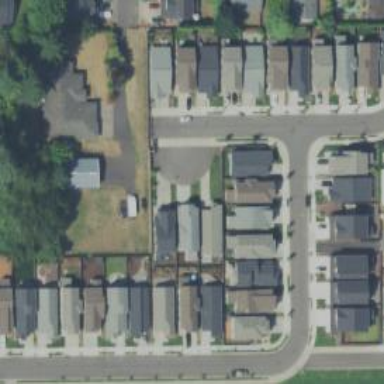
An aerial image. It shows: Residential road with sidewalk on the left side.